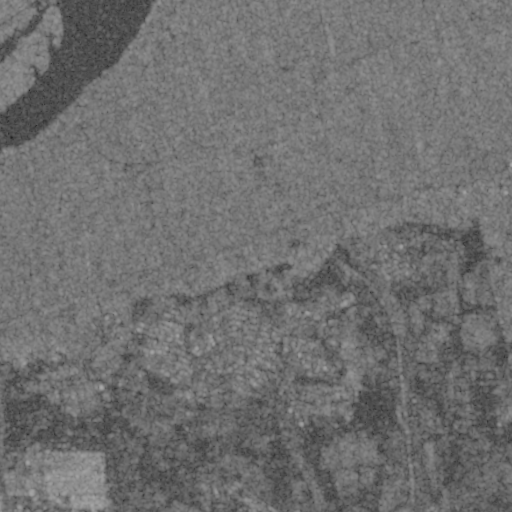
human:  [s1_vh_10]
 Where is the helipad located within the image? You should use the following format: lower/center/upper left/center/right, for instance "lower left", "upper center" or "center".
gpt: The helipad is located in the center of the image.
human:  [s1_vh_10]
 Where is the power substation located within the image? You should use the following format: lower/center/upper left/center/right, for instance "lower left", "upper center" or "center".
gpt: The power substation is located in the lower left of the image.
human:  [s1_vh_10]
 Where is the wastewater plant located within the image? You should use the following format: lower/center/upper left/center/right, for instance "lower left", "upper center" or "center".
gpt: The wastewater plant is located in the lower left of the image.
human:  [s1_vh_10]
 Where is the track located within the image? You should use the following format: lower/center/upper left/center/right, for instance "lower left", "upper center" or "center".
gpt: There is no track in the image.

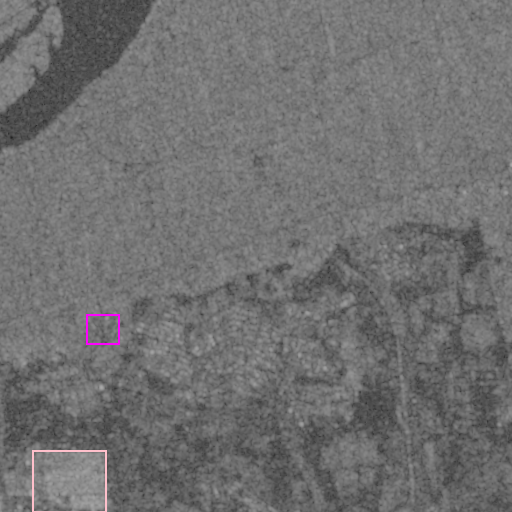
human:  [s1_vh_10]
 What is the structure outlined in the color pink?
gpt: The structure outlined in pink is a power substation.
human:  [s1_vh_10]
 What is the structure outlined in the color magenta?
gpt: The structure outlined in magenta is a wastewater plant.
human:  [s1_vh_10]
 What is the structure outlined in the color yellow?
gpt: There is no yellow outline.